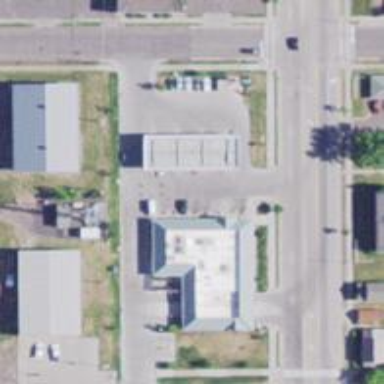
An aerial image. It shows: Convenience shop.